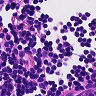
Metastatic tissue present: no